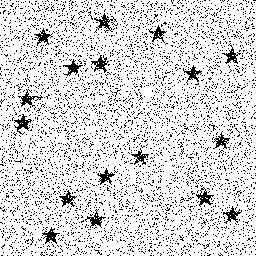
Squares: 0
Triangles: 0
Stars: 17
Total shapes: 17